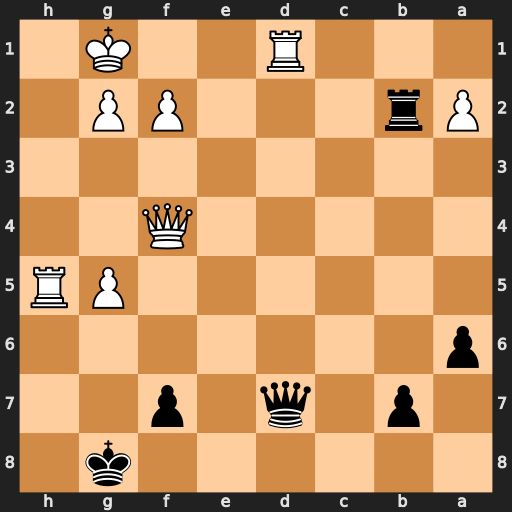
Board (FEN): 6k1/1p1q1p2/p7/6PR/5Q2/8/Pr3PP1/3R2K1
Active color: b
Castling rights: -
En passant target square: -
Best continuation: Qxd1+ Kh2 Qxh5+